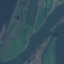
Land use / land cover class: River